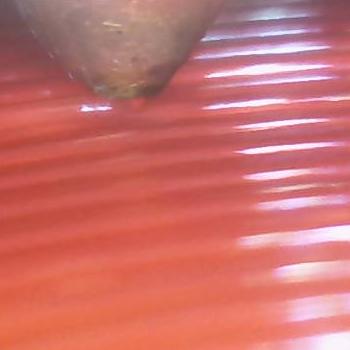
Flow rate: 200%